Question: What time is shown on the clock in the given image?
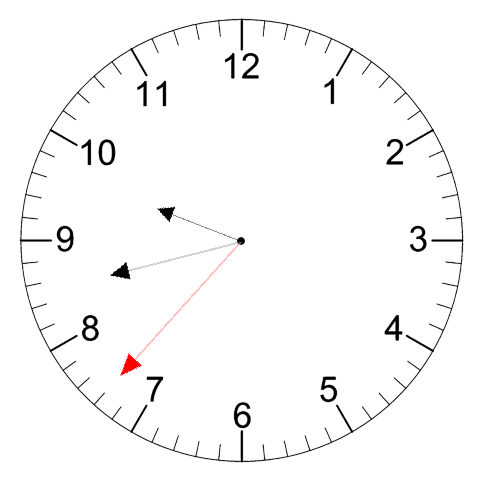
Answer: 09:42:37